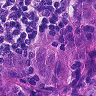
Metastatic tissue present: yes